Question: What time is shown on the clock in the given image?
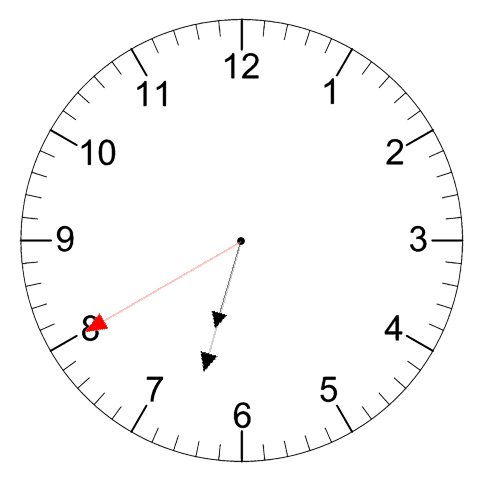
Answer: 06:32:40